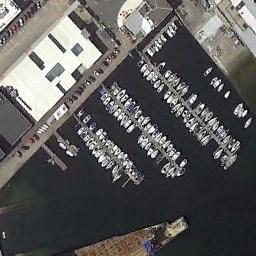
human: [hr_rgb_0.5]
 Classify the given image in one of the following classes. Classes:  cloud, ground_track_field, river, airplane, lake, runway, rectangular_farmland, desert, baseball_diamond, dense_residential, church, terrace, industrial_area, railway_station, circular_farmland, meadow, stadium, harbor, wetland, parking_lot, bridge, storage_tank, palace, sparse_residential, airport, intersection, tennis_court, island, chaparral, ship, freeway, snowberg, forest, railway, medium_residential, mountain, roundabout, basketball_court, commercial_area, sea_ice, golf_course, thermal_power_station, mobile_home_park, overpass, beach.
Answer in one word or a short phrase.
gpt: harbor